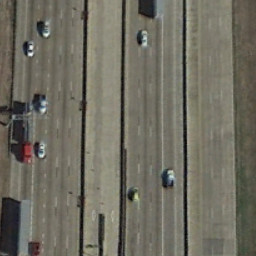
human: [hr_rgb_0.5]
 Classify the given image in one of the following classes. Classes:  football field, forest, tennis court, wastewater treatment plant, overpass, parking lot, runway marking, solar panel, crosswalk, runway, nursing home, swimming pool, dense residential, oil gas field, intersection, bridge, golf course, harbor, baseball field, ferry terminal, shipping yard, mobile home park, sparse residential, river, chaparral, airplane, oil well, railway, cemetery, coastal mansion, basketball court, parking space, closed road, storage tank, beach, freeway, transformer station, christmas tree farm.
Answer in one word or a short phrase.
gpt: freeway